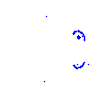
Particle: proton